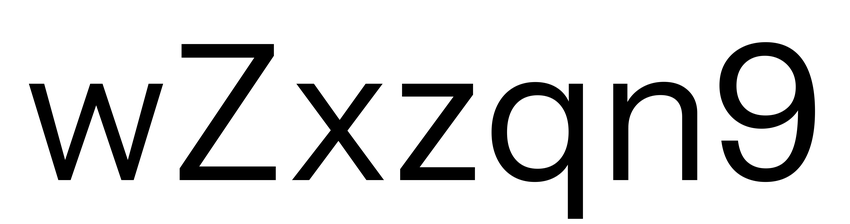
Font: InstrumentSans_Regular